Question: I have a problem with regarding library source code. When I open a library class (e.g. from the JDK, but also from some other included libraries, such as Guava), either using the 'Open Type' dialogue or simply through '+ click' on the class name or some of its methods, once in a while (not always) something breaks.
Don't get me wrong, the source is always displayed without any problem (either JDK source shipped with the JDK itself or Guava source downloaded by Maven). What actually stops to work:
- 'Ctrl + O'- 'HashSet'

I found out that this can be fixed by opening the and briefly clicking through the class's methods and fields. After a few clicks, Eclipse catches on and starts to work correctly, but only for this one class, not for all which are broken in this way at the moment.
Has anybody met this kind of bug? Is it tracked at Eclipse Bugzilla? Thanks in advance for any advice.
For completeness, this is my configuration:
'''
Windows 7 Professional x64
Oracle JDK 1.7 Update 2 32b
Eclipse Indigo for Java EE Developers 32b
'''
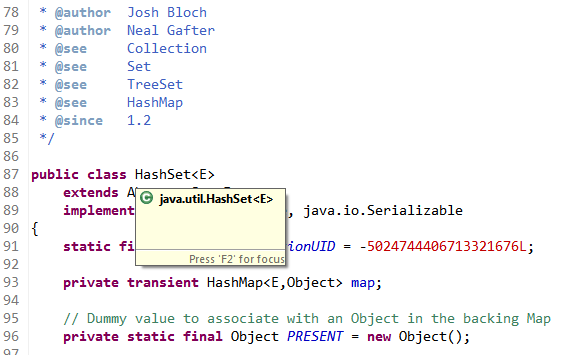
Answer: To answer my own question, I didn't find out how to solve the problem in Indigo, but updating to Juno fixed it.